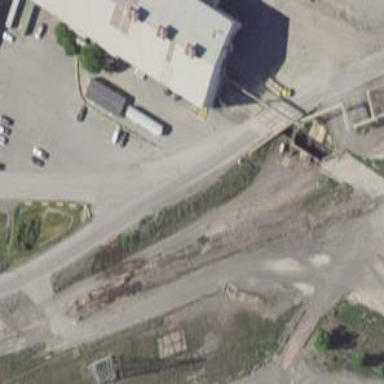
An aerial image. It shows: Rail spur service.